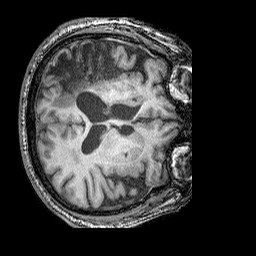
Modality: T1w
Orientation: axial
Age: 63
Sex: male
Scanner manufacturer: siemens
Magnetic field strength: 3 T
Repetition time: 2.25 s
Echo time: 0.00415 s